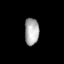
Tissue: lung
Cell type: Fibroblasts
Senescence score: 0.5671
Nuclear area (px): 379
Mean DAPI intensity: 171.546